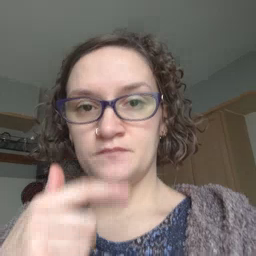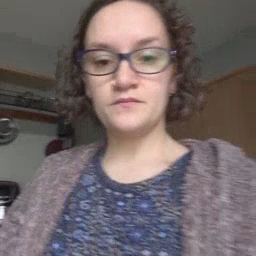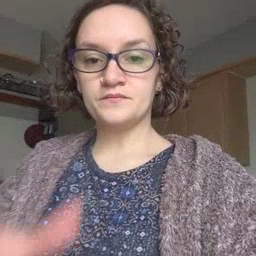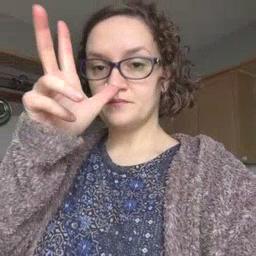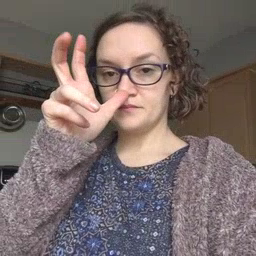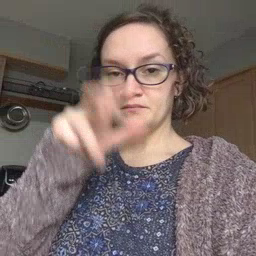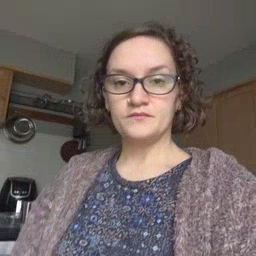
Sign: bug